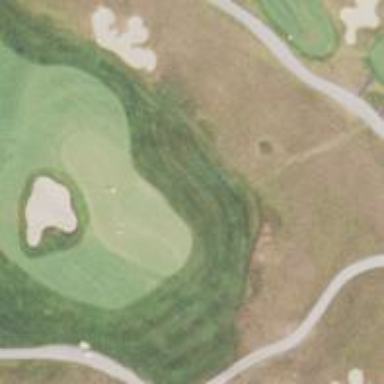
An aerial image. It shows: View of golf hole.